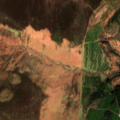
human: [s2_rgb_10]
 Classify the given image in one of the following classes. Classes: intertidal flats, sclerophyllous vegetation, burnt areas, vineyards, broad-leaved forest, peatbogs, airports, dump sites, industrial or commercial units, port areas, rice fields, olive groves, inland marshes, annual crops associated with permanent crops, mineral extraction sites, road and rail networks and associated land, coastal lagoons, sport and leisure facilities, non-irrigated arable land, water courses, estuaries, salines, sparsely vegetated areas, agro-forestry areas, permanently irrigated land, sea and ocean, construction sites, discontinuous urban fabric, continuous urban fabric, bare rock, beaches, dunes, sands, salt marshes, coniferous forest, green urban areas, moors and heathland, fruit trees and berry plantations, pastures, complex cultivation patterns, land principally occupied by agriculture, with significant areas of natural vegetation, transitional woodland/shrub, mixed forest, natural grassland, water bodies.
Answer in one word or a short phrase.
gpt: broad-leaved forest, coniferous forest, moors and heathland, transitional woodland/shrub